Question: Count the number of objects in the diagram.
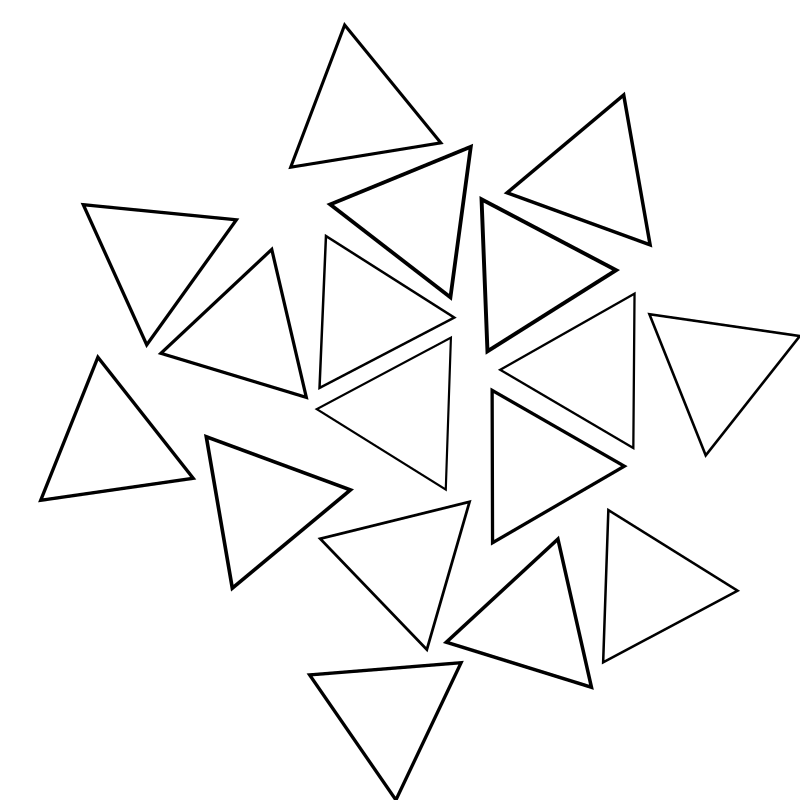
Answer: 17